Field crop: tomato
Growth stage: 1
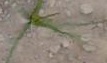
Species: cyperus